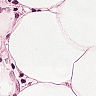
Metastatic tissue present: no